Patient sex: F
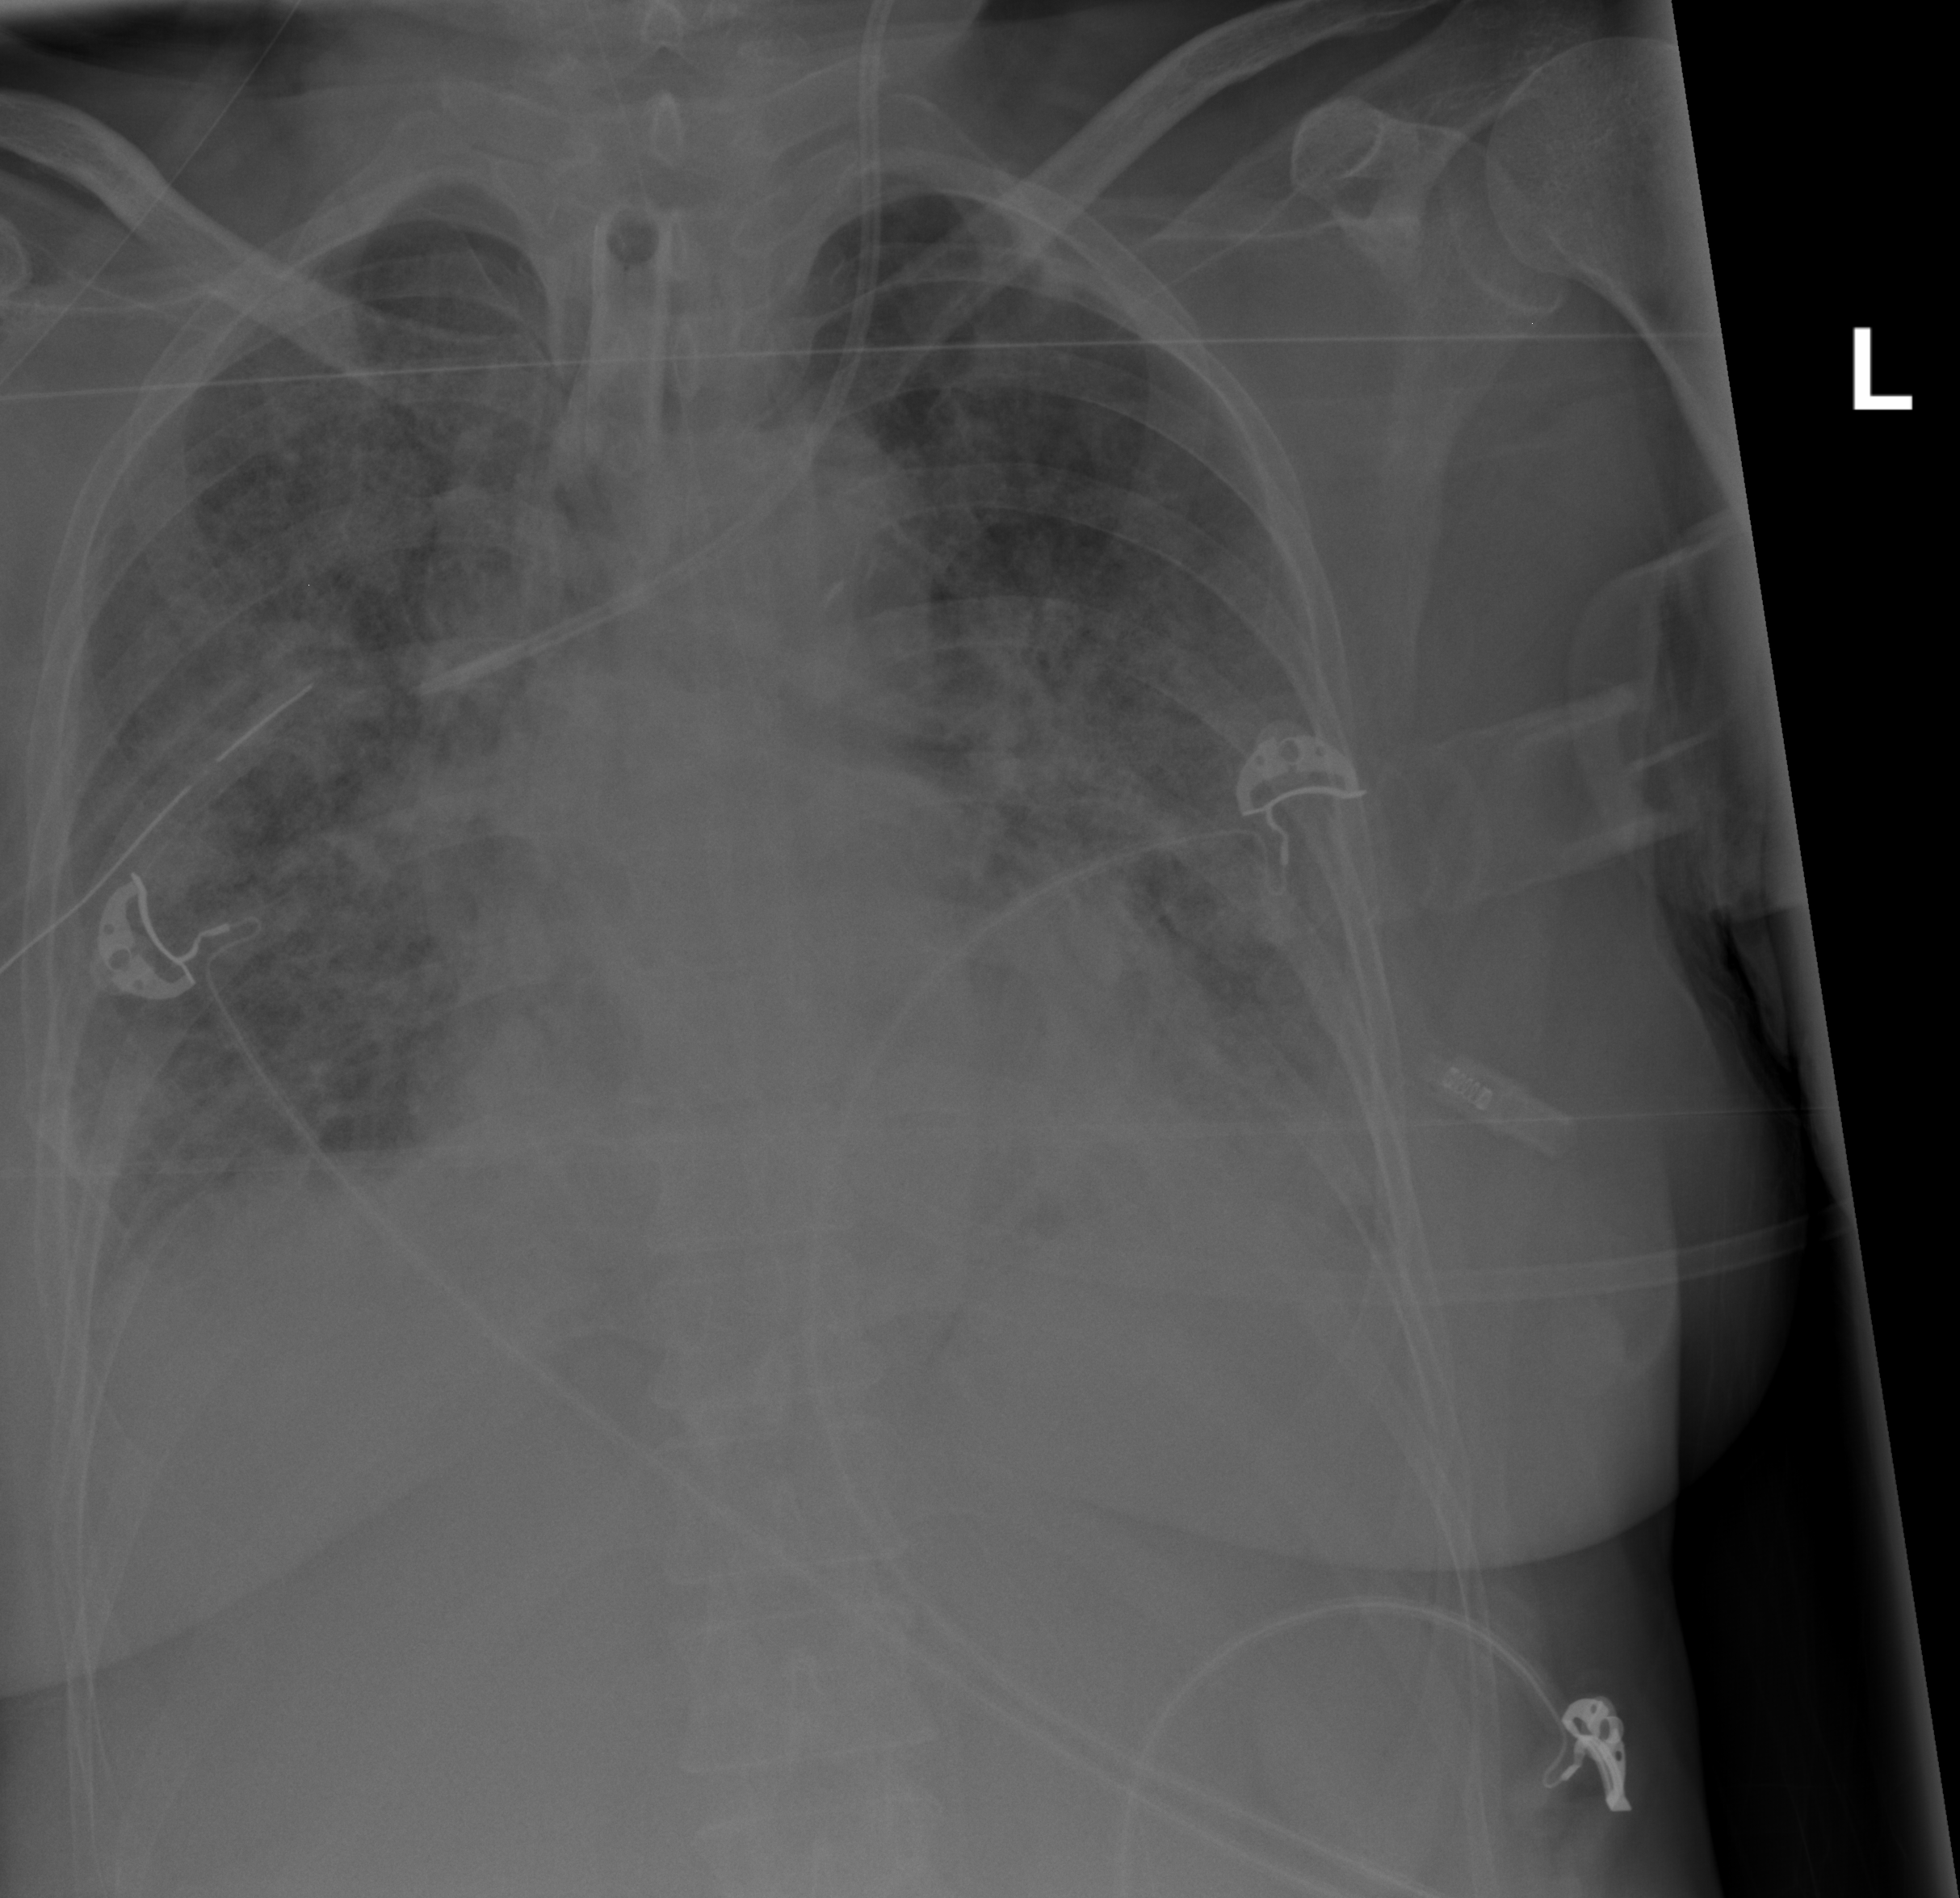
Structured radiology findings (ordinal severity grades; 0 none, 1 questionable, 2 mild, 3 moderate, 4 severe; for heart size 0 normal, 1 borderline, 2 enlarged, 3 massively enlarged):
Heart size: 2
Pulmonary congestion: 2
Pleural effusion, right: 2
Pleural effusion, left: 2
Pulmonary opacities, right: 3
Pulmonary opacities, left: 2
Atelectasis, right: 3
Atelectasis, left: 3